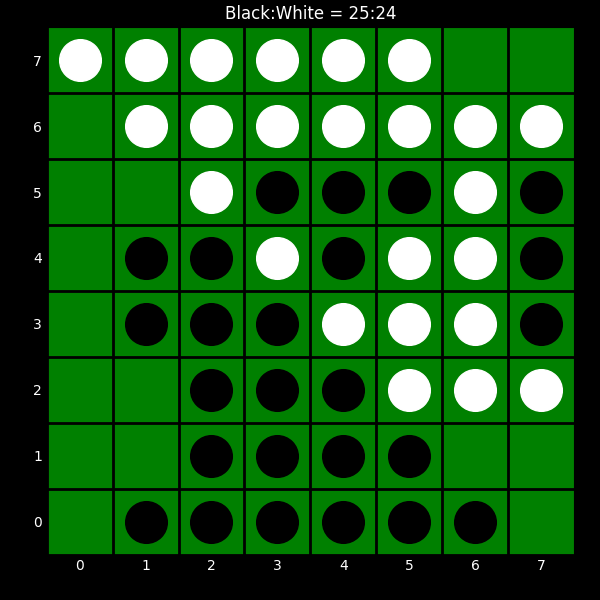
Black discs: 25
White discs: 24